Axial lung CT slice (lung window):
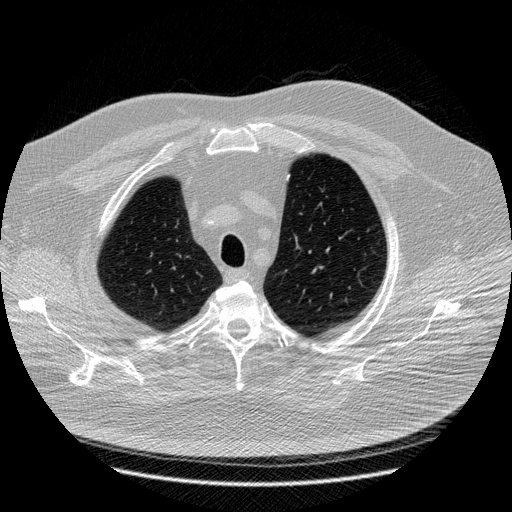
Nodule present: yes
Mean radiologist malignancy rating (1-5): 1